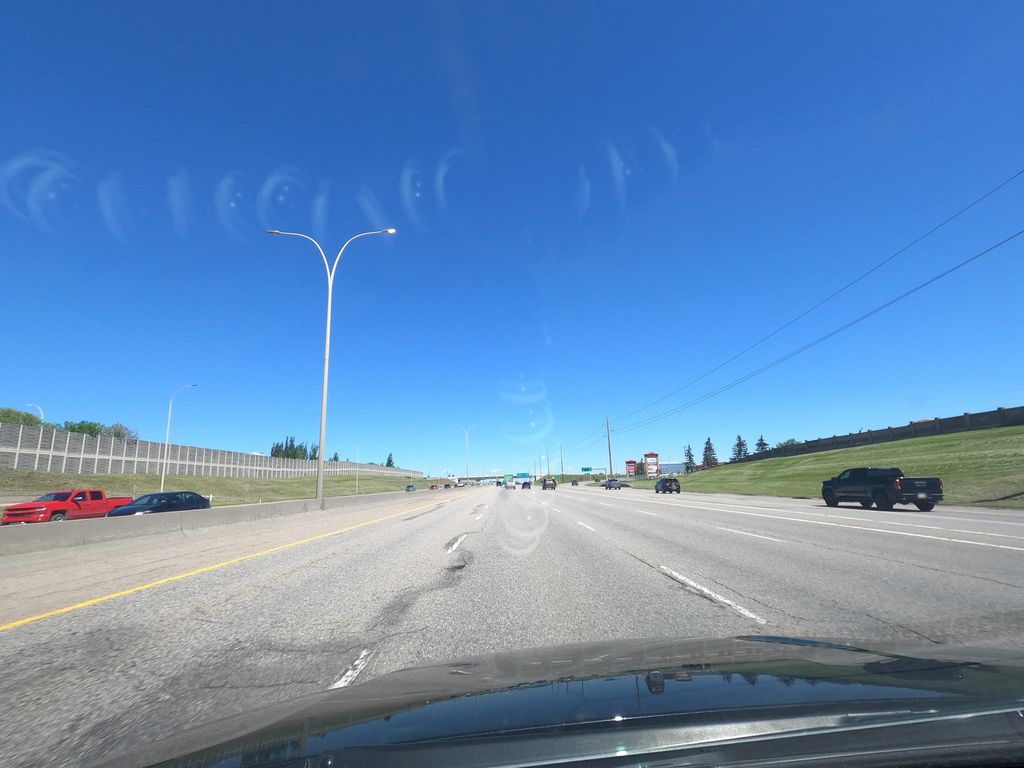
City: calgary